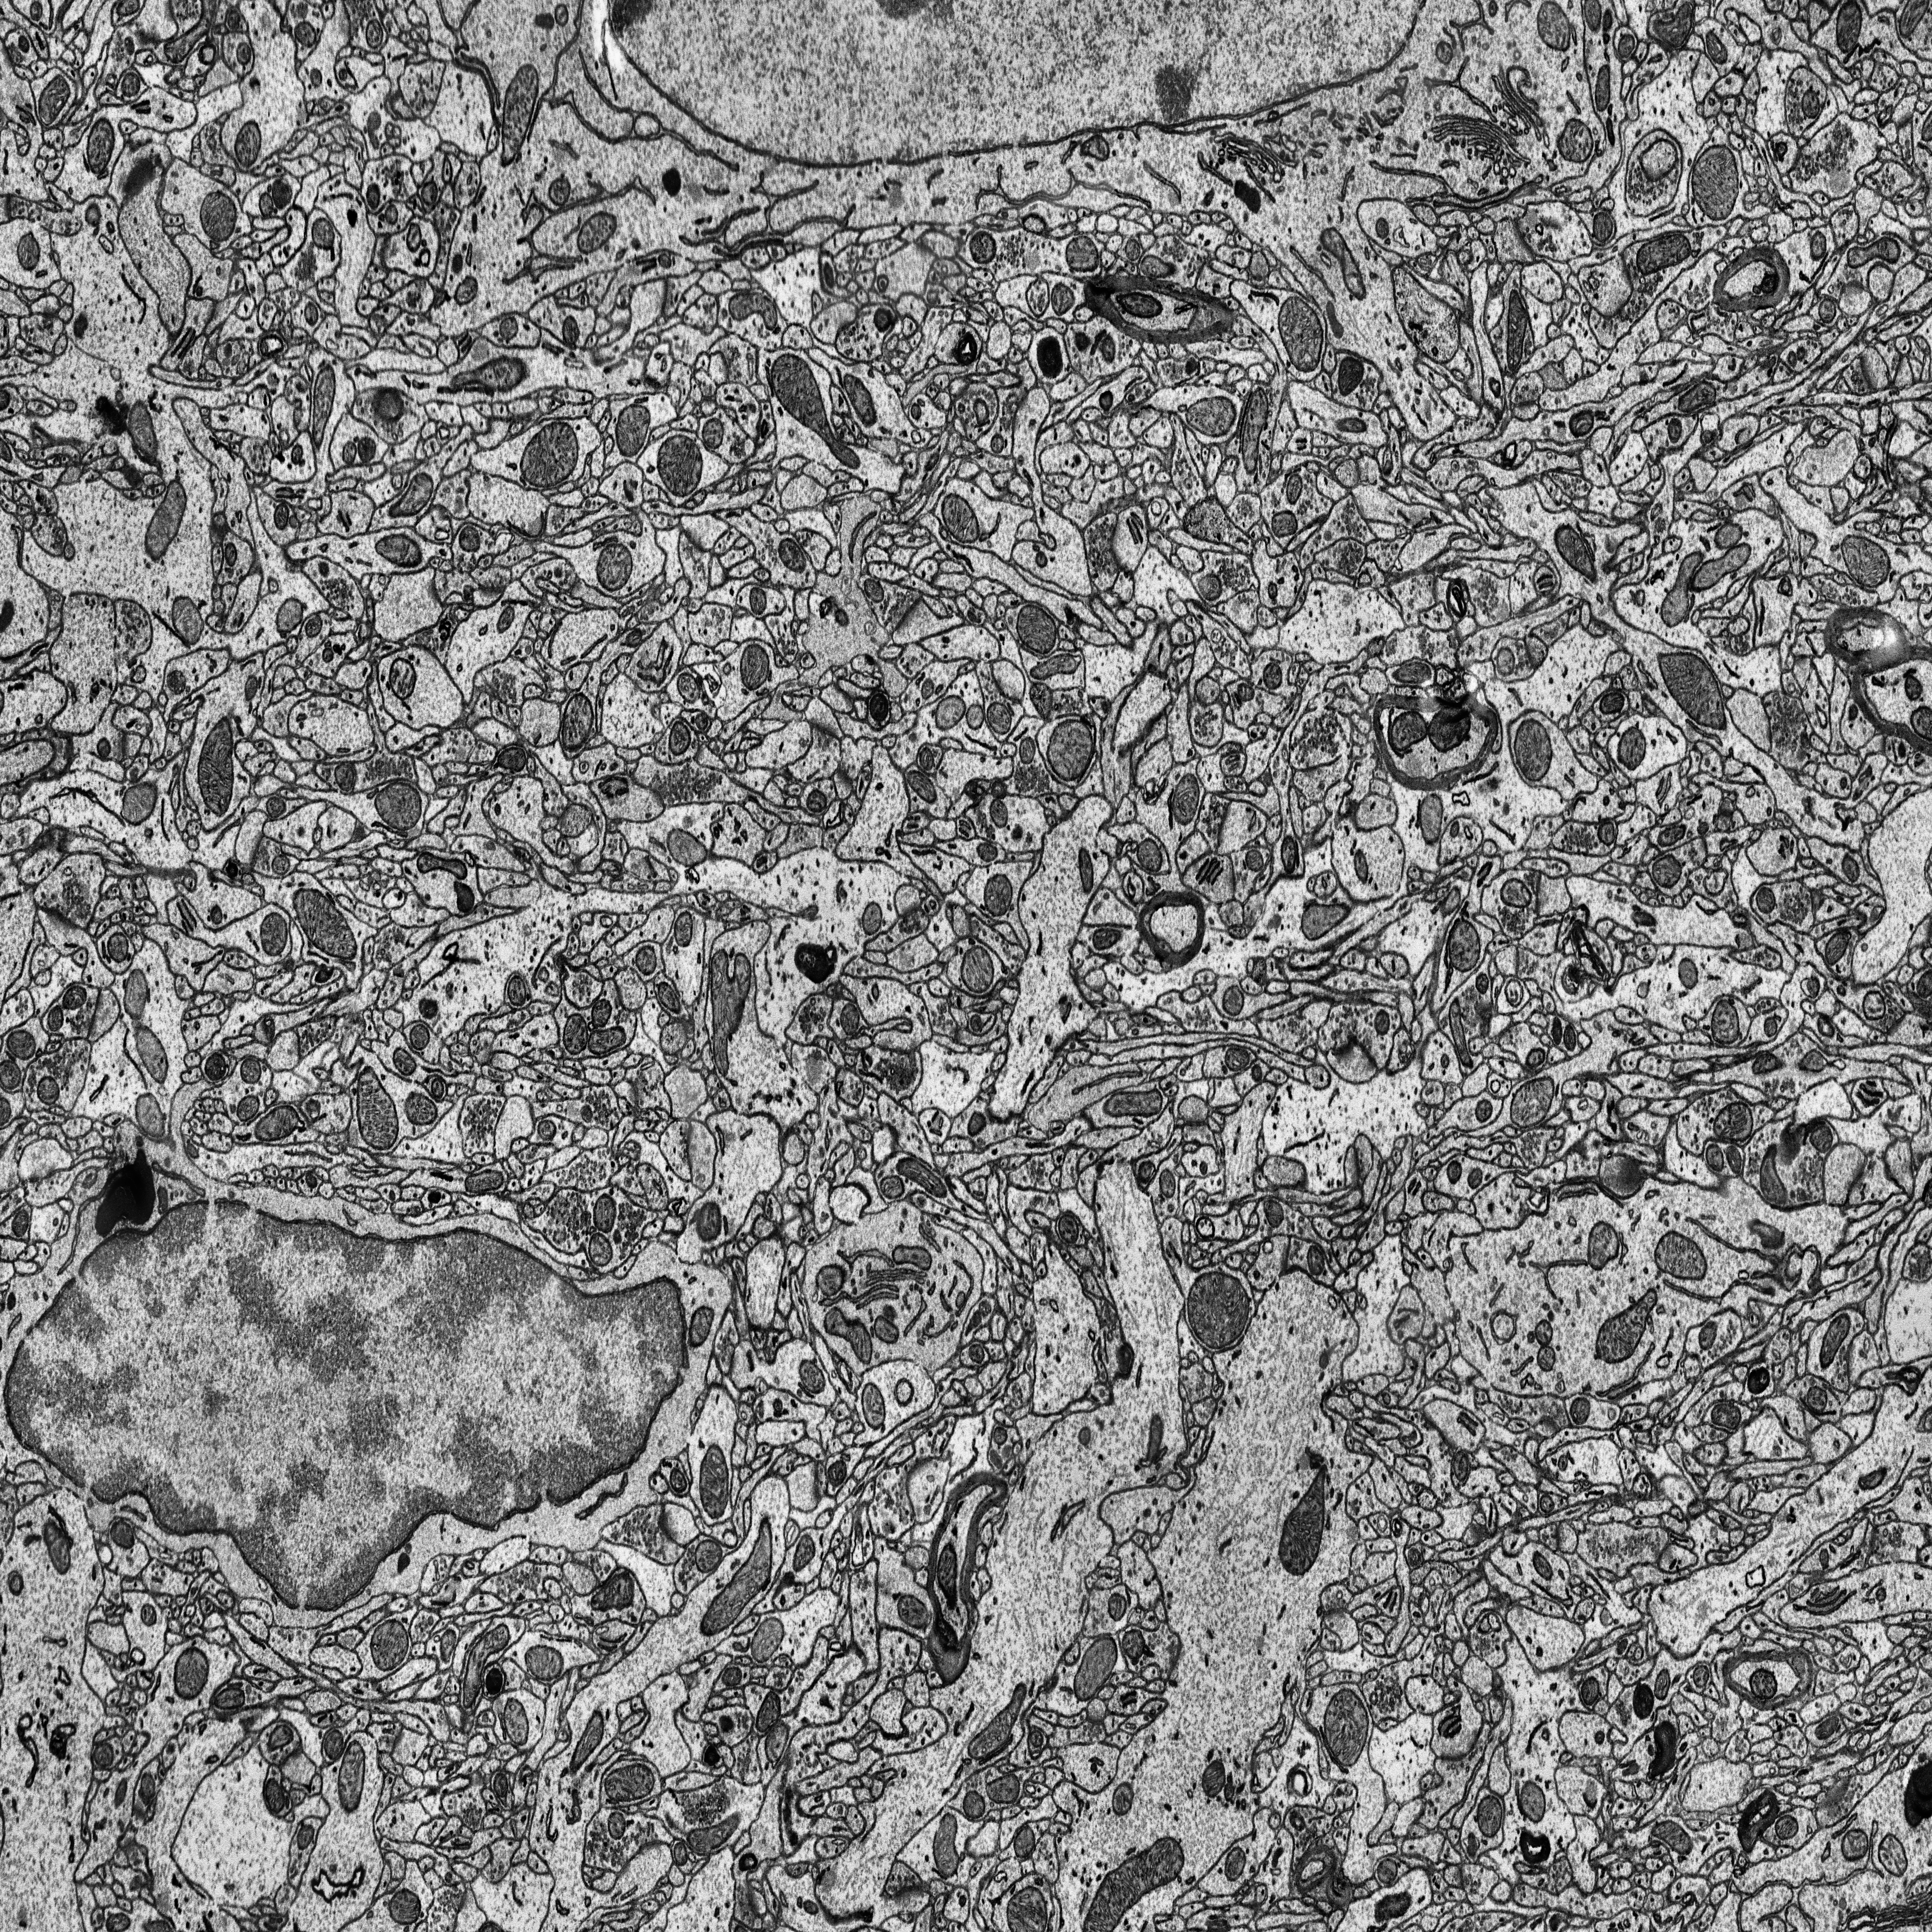
Electron microscopy slice of rat cortex tissue
Slice depth (z): 38
Mitochondria instances in slice: 388